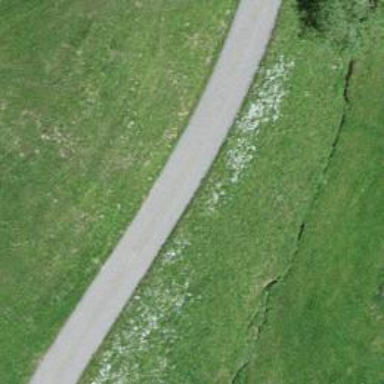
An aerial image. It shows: Gravel track with grade 2 tracktype.